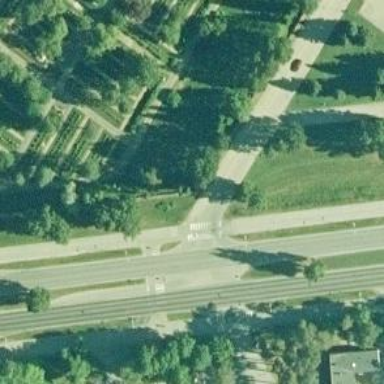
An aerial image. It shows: Asphalt cycleway.